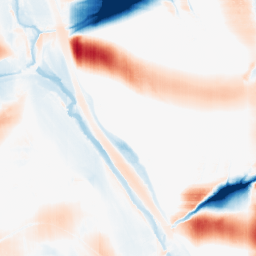
Category: morphological
Decomposition family: morphological_square
Decomposition parameters: operation: average
size: 50
Upsampling method: regularized
Upsampling parameters: scale: 4
lambda_reg: 0.001
Upsampling scale: 4